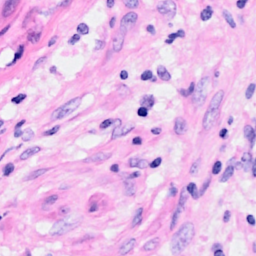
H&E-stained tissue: Breast